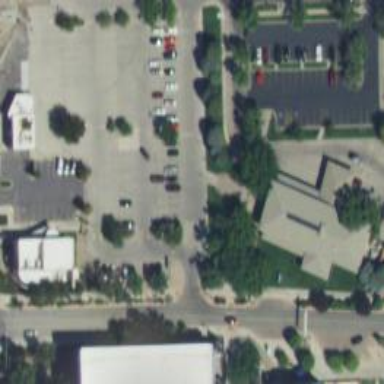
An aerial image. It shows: Parking space is available.